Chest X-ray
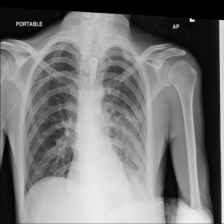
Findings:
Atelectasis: negative
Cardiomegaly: negative
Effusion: positive
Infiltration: positive
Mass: negative
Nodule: negative
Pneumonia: negative
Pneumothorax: negative
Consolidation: negative
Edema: negative
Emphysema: negative
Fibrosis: negative
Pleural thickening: negative
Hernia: negative